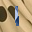
Label: 1